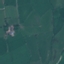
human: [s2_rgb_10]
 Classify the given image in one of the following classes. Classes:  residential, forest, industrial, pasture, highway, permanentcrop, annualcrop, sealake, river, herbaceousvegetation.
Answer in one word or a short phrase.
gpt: Pasture